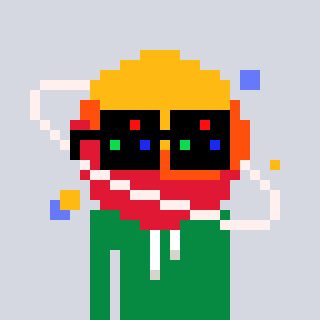
a pixel art character with square black sunglasses, a saturn-shaped head and a green-colored body on a cool background